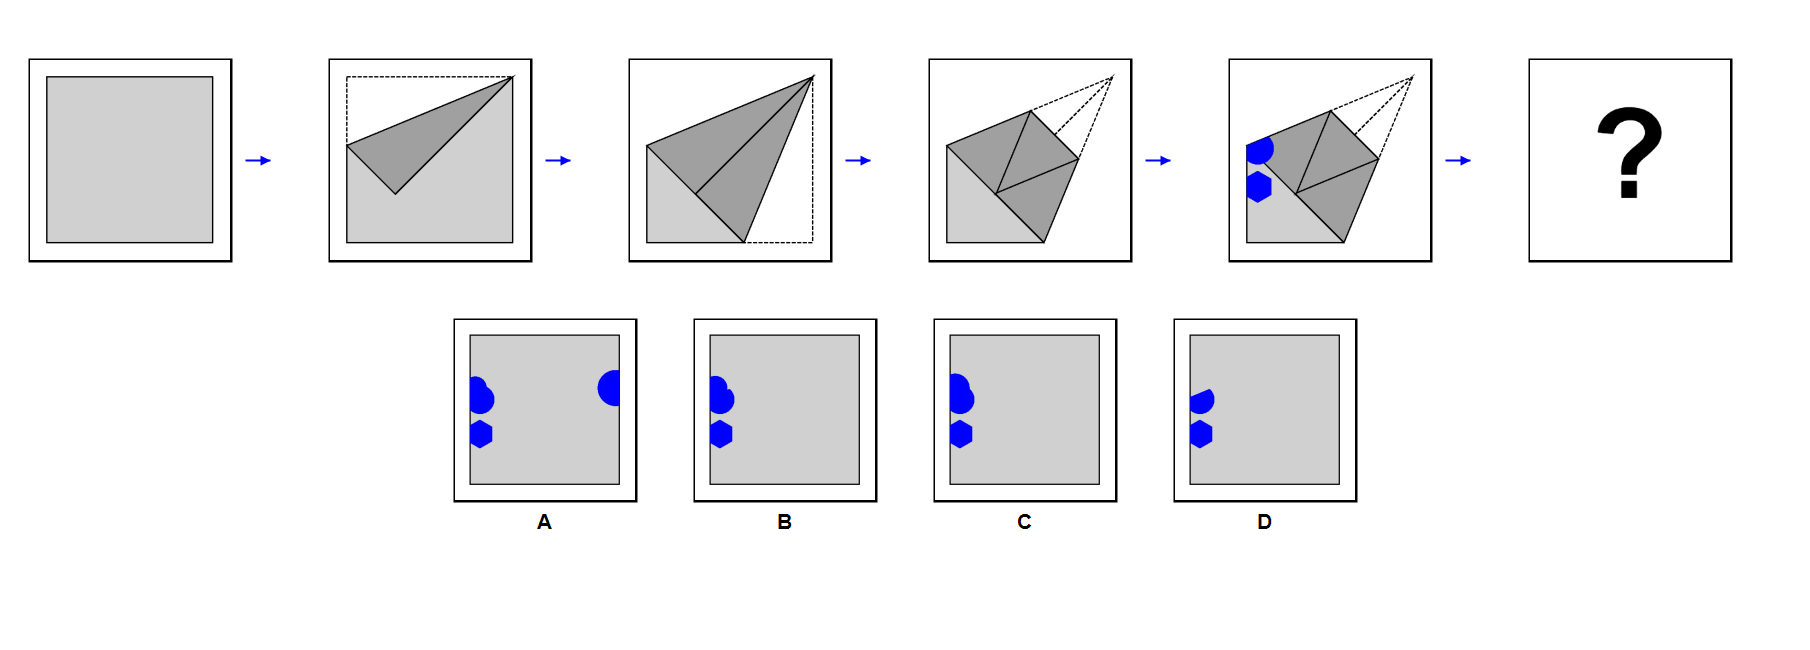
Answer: C